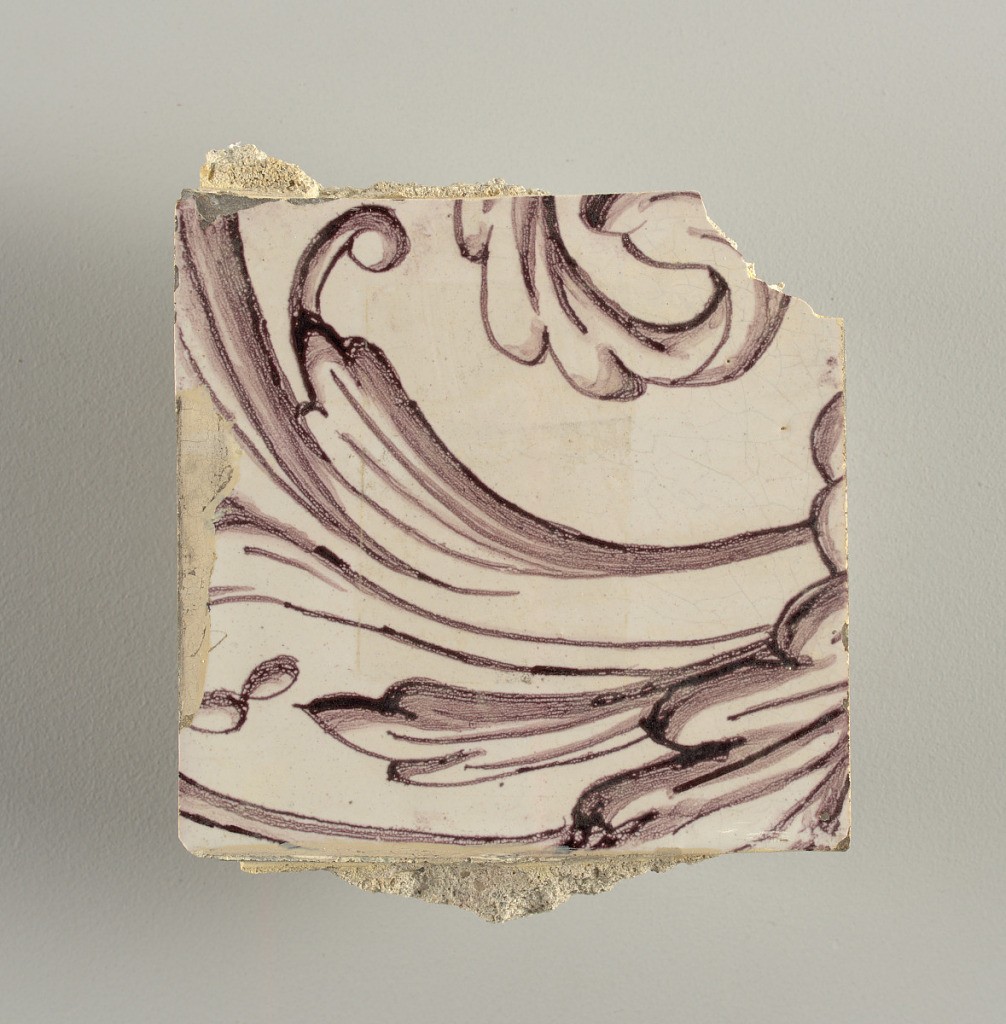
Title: Tile wall facing
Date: ca. 1725
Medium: Tin-glazed earthenware, underglaze
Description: Horizontal rectangle.  Thirty tiles wide and twenty-three tiles high with opening for fireplace eleven tiles wide and ten high.  Foliage arabesques disposed about three vertical axes from which are emphazised by urns at center and right, and at left by the figure of a standing woman carrying an infant on her arm and accompanied by two children.